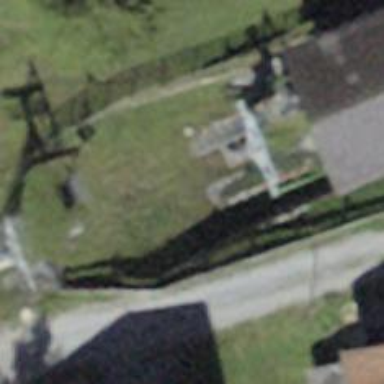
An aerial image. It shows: Pylon used for aerialway.